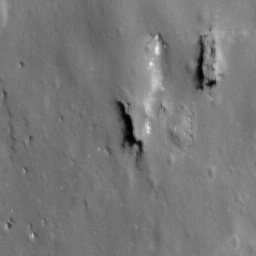
Pit: Proclus 1b
Host crater: Proclus
Host type: impact_melt
Lunar coordinates: latitude 16.296, longitude 46.892